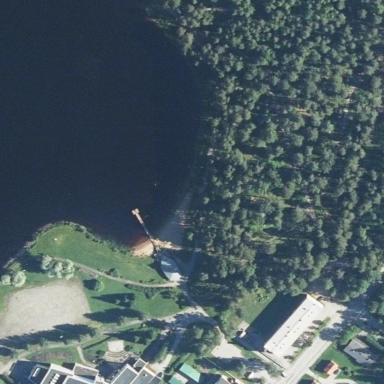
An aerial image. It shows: Swimming area used for leisure and sports activities.